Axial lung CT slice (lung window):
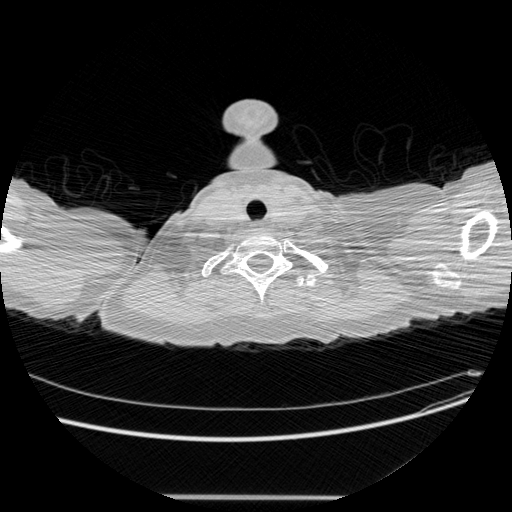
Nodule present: no